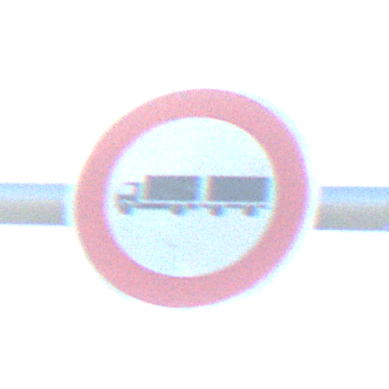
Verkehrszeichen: VerbotLastkraftwagenMitAnhaenger
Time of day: MorningAfternoon
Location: Outdoor (Nature)
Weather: PartlyCloudy
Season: NotSpecified
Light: Natural